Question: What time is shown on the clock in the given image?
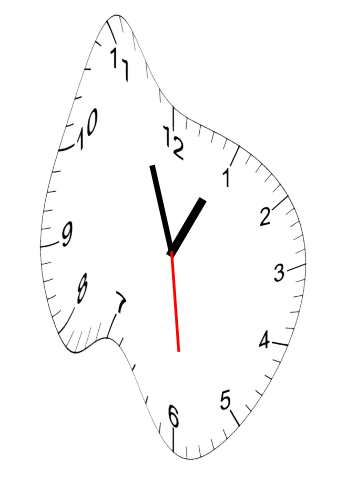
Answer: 12:56:29